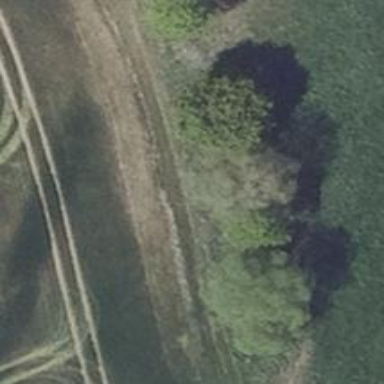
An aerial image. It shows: Deciduous tree with broadleaved leaves.